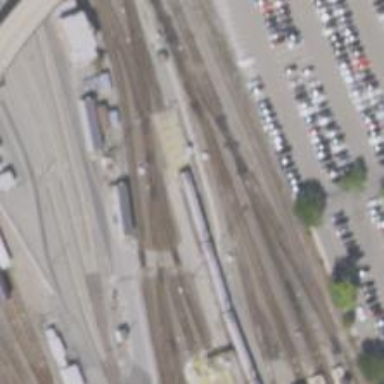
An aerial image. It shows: Electrified railway yard with rail tracks.